Field crop: maize
Growth stage: 1
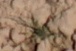
Species: lolium